Field crop: maize
Growth stage: 1
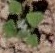
Species: chenopodium